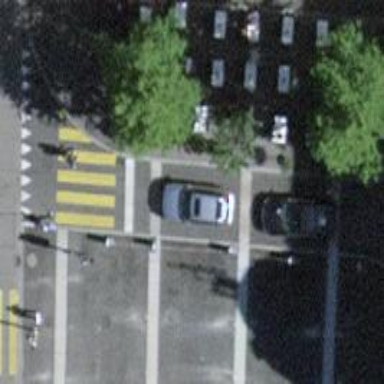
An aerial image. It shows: Road with traffic signals.